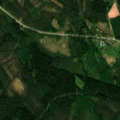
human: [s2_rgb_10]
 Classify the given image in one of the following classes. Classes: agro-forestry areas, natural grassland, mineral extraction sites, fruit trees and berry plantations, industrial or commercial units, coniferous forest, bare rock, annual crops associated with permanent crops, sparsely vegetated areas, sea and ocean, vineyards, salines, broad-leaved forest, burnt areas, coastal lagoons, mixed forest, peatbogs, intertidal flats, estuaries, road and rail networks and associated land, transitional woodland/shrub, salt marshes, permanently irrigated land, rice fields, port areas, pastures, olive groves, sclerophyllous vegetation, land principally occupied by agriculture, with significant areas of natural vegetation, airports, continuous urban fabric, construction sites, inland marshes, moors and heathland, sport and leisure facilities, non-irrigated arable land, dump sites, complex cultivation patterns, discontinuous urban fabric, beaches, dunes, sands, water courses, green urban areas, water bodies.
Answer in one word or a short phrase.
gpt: coniferous forest, mixed forest, transitional woodland/shrub